Question: I am new to web development and want to design my first website to be compatible for desktops and all mobile devices. I saw the source code from another site that seems to have done this very well and they are using some kind of "screen webkit".
I am wondering is this some kind of CSS that kind be found online? Can someone explain to me what they are doing with these "webkits" posted in the image?
Does anyone have any suggestions about what they are doing here?
I would like to do the same.
Thank you!

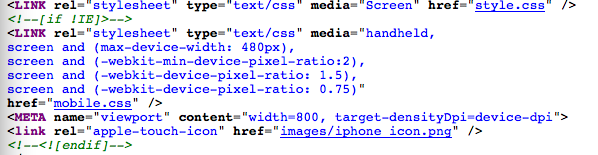
Answer: Webkit is a rendering engine. Safari, Chrome, Mobile Safari and the Android browser use it.
What you have there is a stylesheet with a media query. The stylesheet is only applied to browsers where any of those conditions are true.